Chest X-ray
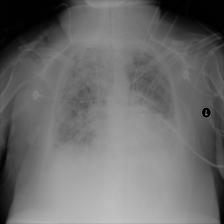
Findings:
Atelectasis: negative
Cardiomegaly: negative
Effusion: negative
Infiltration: negative
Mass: negative
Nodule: negative
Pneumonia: negative
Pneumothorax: negative
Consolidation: negative
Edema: negative
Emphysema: negative
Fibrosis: negative
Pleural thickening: negative
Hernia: negative